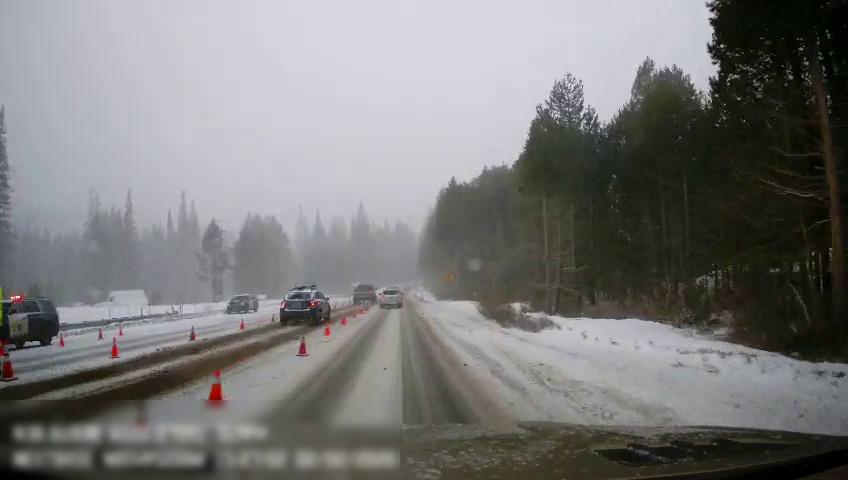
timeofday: Day
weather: Snowy
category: Drivable Space
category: Vehicles | SUV
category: Vehicles | SUV
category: Pedestrians
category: Vehicles | Truck
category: Vehicles | Car
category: Vehicles | SUV
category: Traffic | Signs